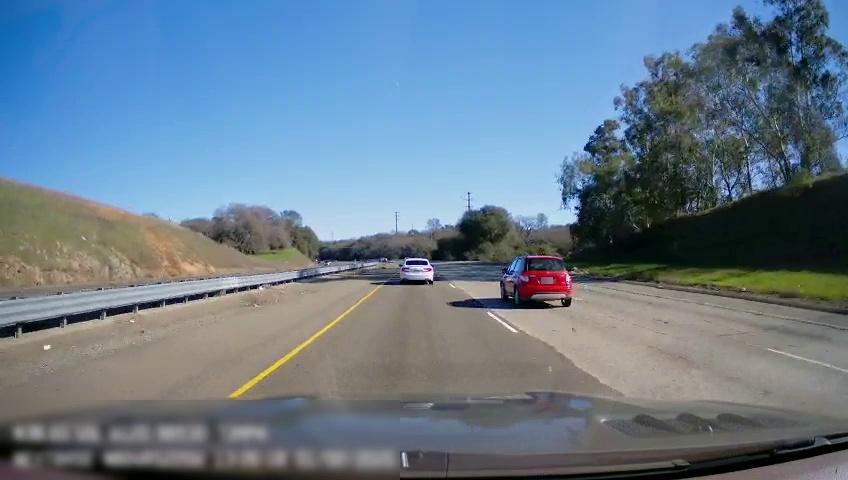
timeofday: Day
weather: Sunny
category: Drivable Space
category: Drivable Space
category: Vehicles | Car
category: Vehicles | Car
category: Lanes | Current Lane
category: Lanes | Current Lane
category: Lanes | Alternate Lane